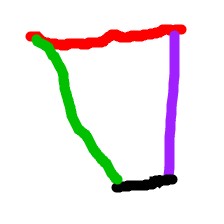
Shape: trapezoid